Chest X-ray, PA view. Patient: 26 years old, sex M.
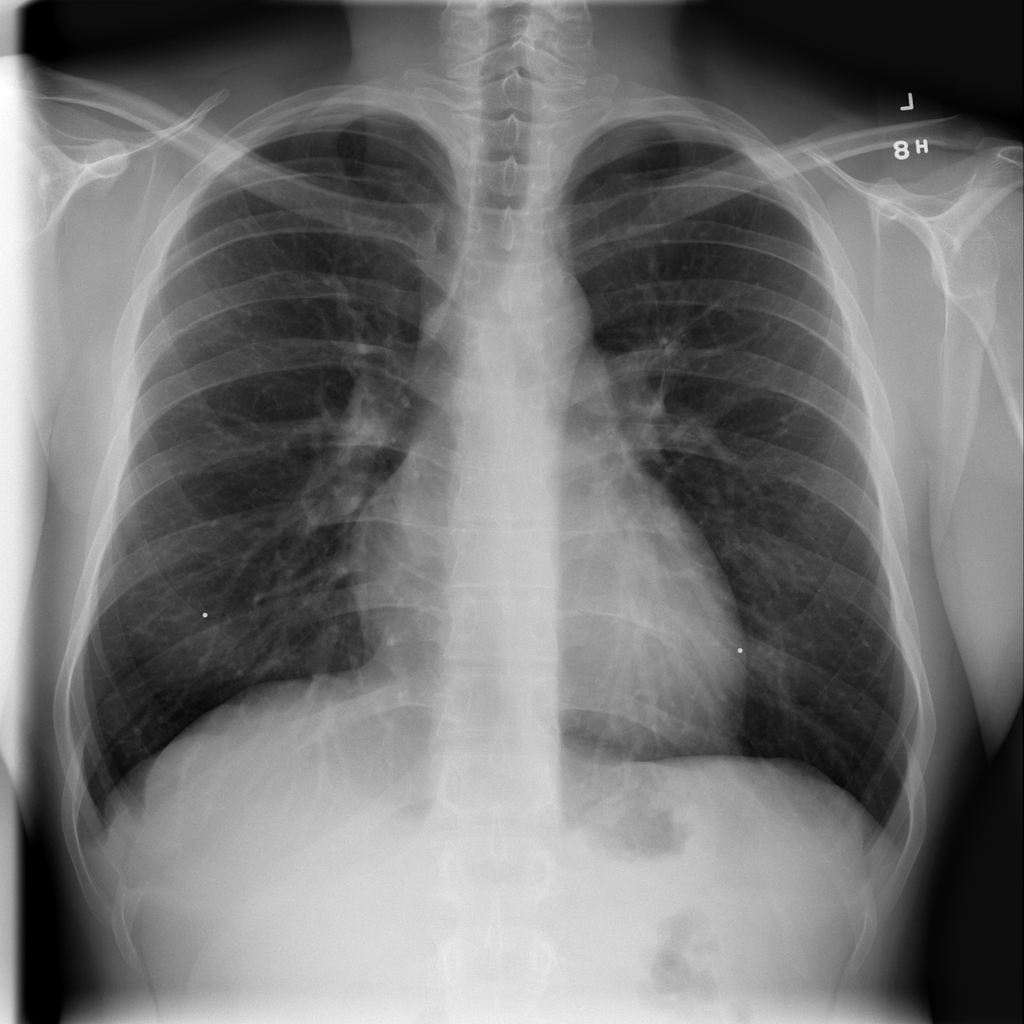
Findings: No Finding